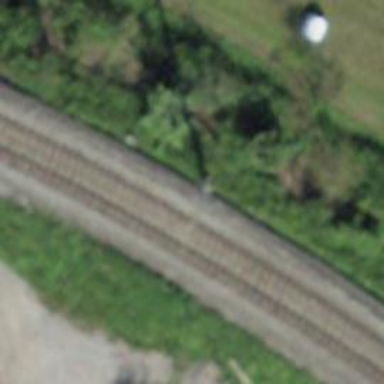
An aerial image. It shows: Single railway track with electrified contact line.